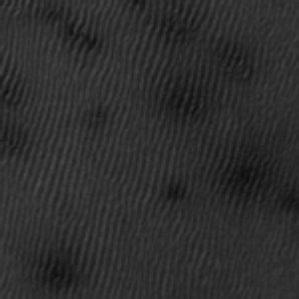
Label: frost